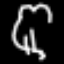
Label: frog